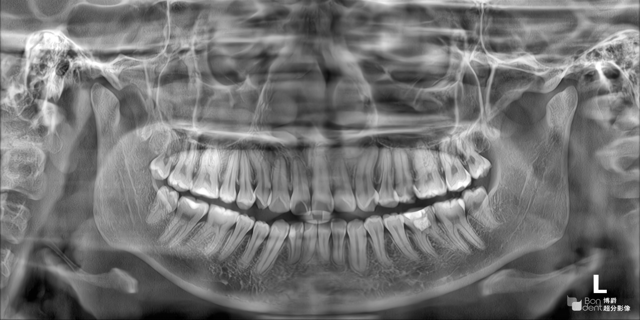
adult